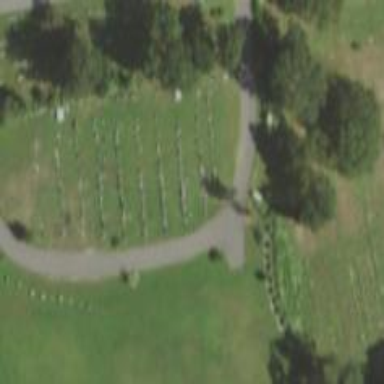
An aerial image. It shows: Sector within cemetery.